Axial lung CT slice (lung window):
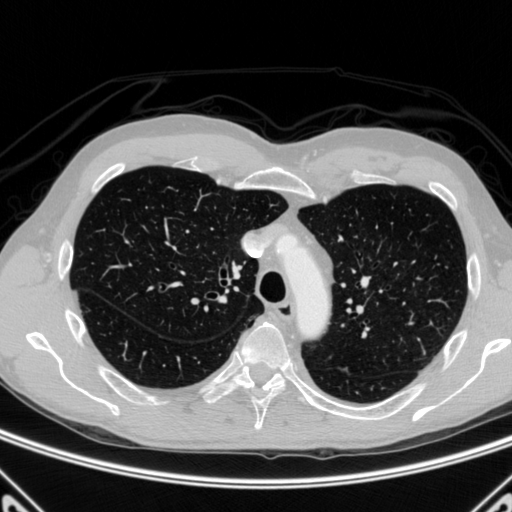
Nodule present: no